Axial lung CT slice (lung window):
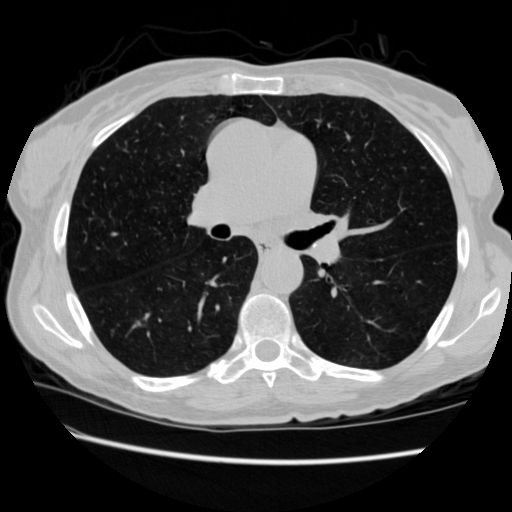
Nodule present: no